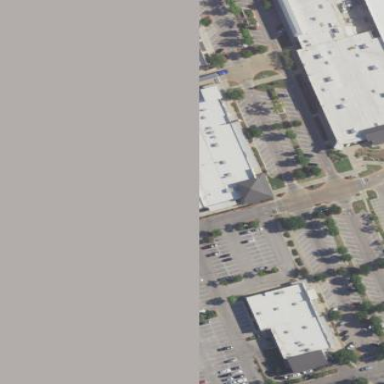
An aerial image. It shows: Retail building.